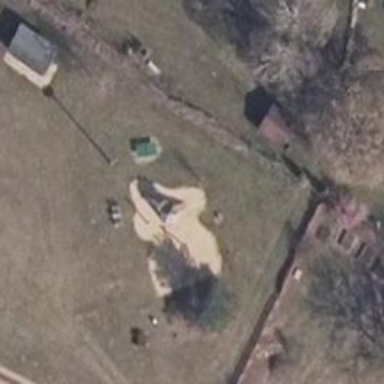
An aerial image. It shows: Playground area for leisure activities on the land.